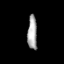
Tissue: prostate
Cell type: Fibroblasts
Senescence score: 0.794
Nuclear area (px): 312
Mean DAPI intensity: 169.423